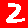
Digit: 2